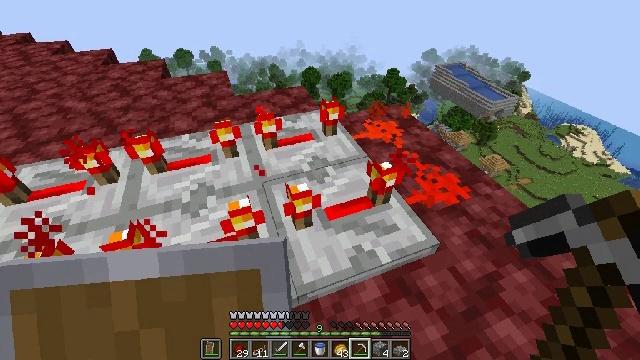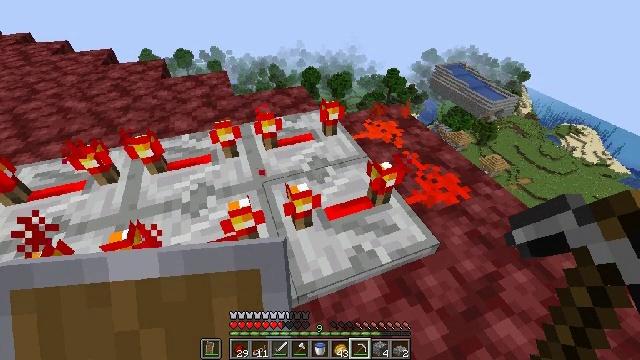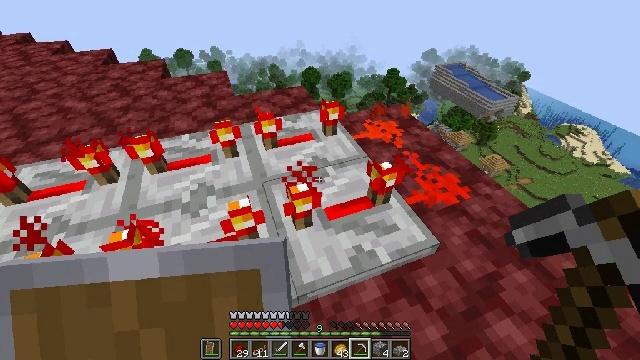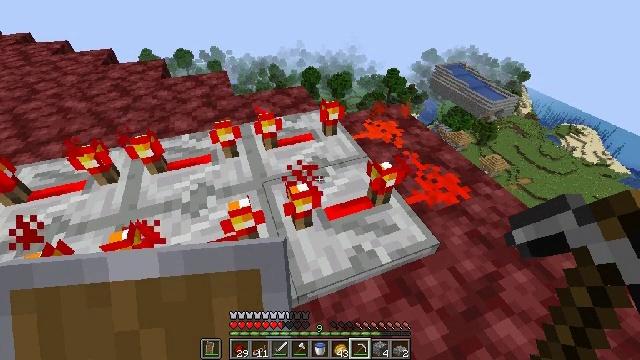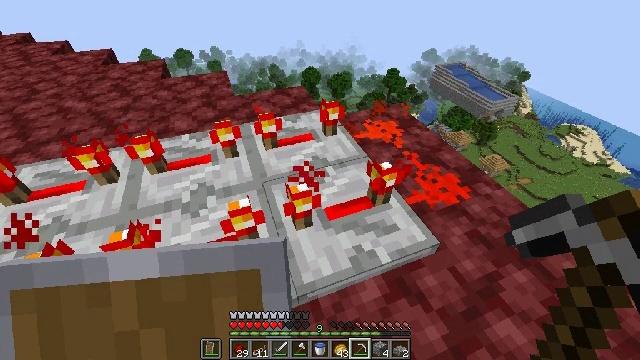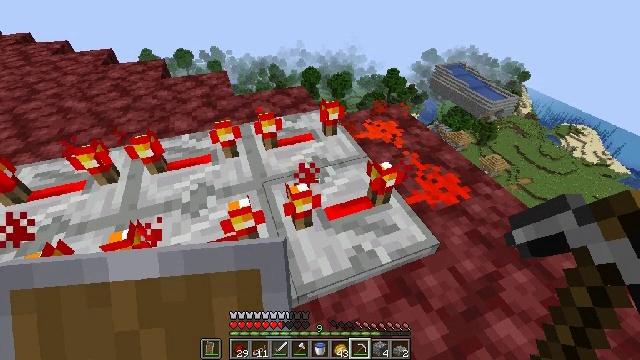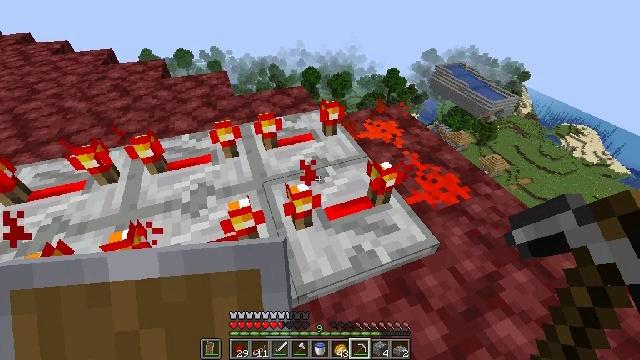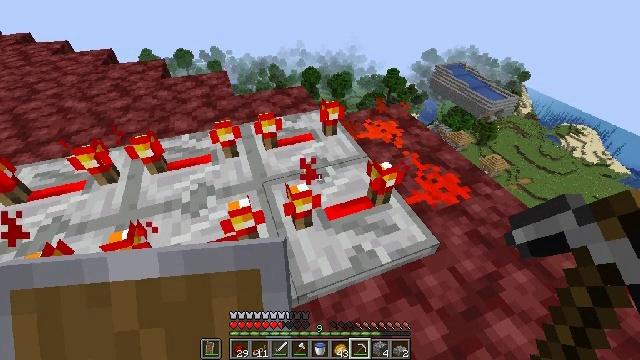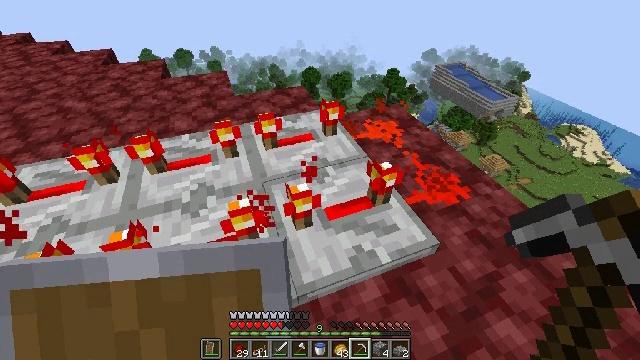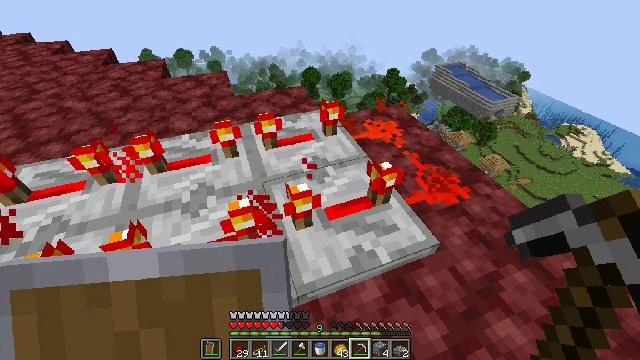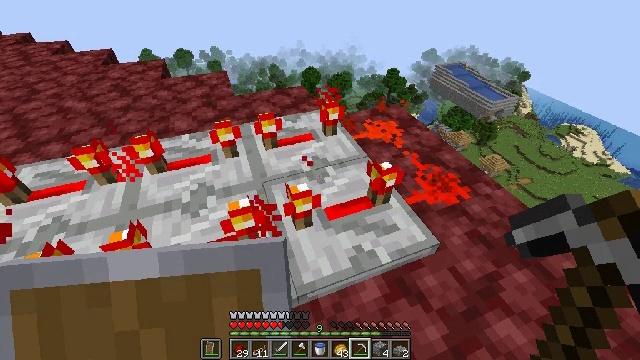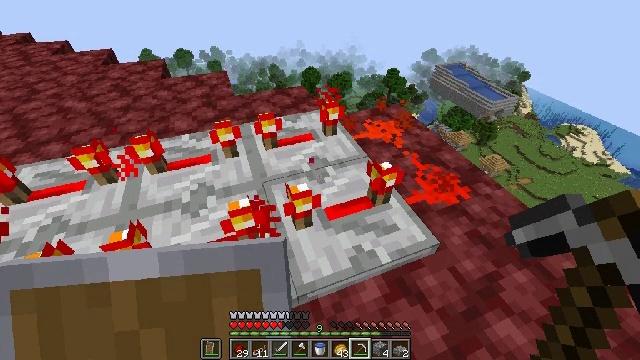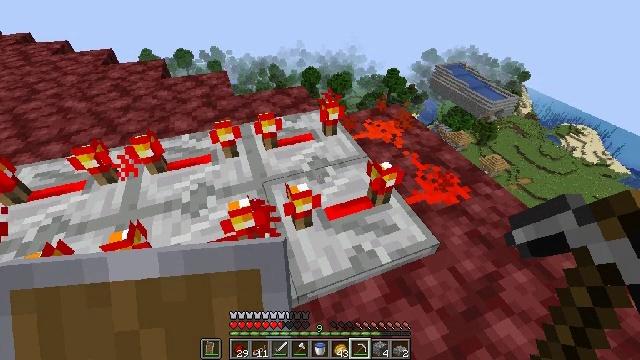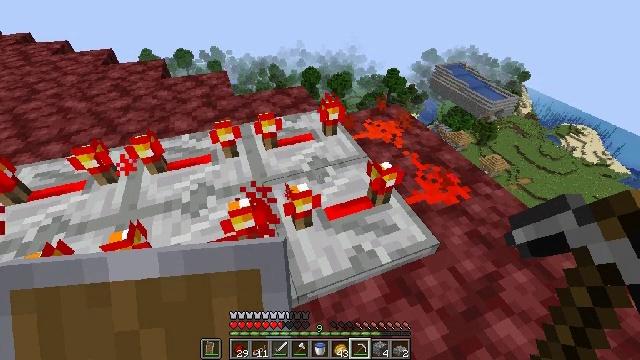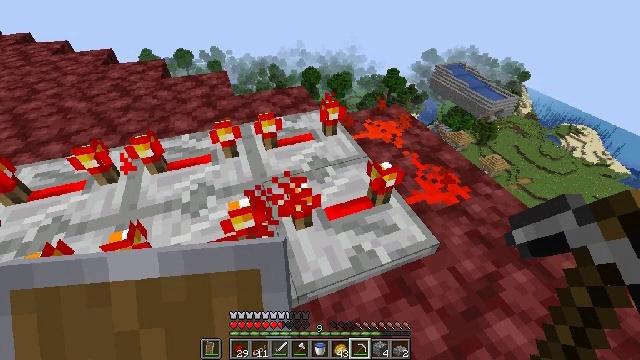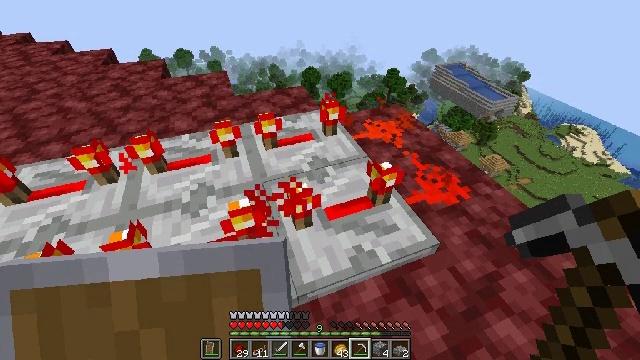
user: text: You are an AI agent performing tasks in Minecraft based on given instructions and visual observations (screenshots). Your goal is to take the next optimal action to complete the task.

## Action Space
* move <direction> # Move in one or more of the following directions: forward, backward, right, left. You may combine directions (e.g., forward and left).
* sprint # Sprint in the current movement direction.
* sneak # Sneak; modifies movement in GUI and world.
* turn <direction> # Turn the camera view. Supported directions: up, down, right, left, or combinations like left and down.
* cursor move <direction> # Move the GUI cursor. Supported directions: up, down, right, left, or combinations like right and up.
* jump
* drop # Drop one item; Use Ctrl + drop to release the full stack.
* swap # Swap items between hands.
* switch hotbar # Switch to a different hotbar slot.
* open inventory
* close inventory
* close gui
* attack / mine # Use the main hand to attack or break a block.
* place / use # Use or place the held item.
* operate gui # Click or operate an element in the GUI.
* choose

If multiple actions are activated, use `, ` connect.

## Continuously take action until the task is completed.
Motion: motion action
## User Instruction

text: Gather redstone wire from the ground.
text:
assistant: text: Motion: no_op
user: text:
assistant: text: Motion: no_op
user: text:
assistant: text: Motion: no_op
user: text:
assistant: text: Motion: no_op
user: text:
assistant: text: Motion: no_op
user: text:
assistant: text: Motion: no_op
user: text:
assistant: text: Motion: no_op
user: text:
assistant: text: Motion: no_op
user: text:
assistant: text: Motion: no_op
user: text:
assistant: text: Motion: no_op
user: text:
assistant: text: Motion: no_op
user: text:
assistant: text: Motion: no_op
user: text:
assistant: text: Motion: no_op
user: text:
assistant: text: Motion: no_op
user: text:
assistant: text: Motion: no_op
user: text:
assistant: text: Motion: no_op
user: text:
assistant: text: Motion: no_op
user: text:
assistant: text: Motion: no_op
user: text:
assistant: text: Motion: no_op
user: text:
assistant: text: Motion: no_op
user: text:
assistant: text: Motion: no_op
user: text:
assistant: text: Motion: no_op
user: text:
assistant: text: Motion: no_op
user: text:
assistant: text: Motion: no_op
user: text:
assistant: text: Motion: no_op
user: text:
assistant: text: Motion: no_op
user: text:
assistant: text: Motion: no_op
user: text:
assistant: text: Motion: no_op
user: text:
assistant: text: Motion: no_op
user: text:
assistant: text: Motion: no_op